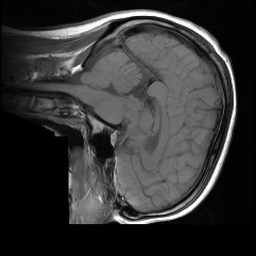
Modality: T1w
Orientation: sagittal
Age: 28
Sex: male
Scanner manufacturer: ge
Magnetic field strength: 3 T
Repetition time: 0.663 s
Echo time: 0.01529 s